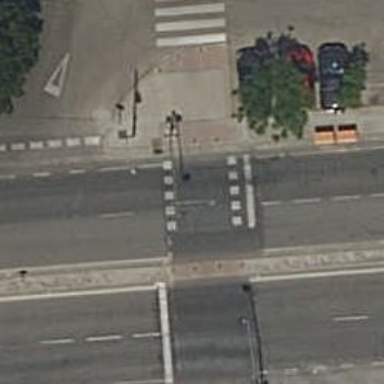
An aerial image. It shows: Road crossing with traffic signals.